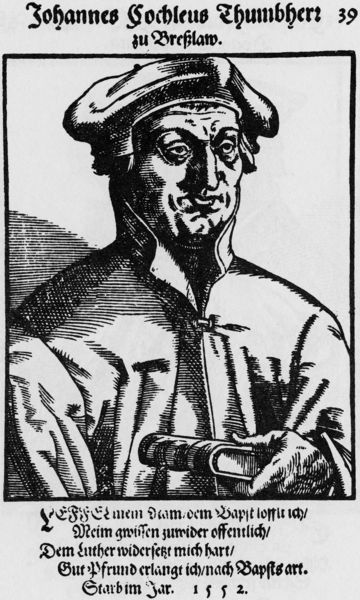
Titel: Bildnis des Johannes Cochlaeus
Künstler: Tobias Stimmer
Institution: (Seriendruck)
Schlagwörter: feder, hand, kopf, mann, schatten, umhang, weiß, finger, grau, hell, hut, kleid, mund, nase, schwarz, stirn, zeichnung, blick, haube, alt, jacke, mütze, augen, bibel, falten, gesicht, halten, johannes, kragen, mensch, rahmen, tod, tot, bildnis, portrait, porträt, gewand, haare, mantel, stoff, blatt, augenbrauen, kinn, knopf, lippen, renaissance, holzschnitt, schrift, wangen, grafik, graphik, linien, ernst, inschrift, finster, grimmig, deutsch, jahreszahl, striche, buch, druck, druckgraphik, schraffur, radierung, stich, hakennase, seite, text, hässlich, überschrift, stehkragen, jahr, scherenschnitt, sterben, sprechend, kupferstich, fraktur, latein, reformation, totenbild, bartlos, seriendruck, sereindruck, protestant, konterfei, männerporträt, nachruf, kipf, m, todesanzeige, 1552, 39, thumbhert, breslau, todesnazeige, cochleus